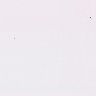
Metastatic tissue present: no